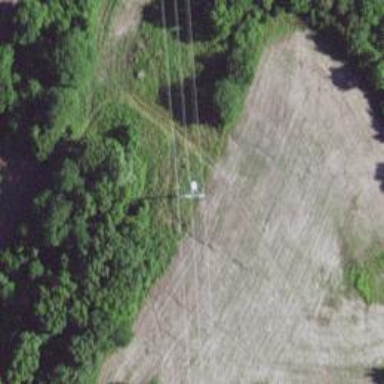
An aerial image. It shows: H-frame power tower design.